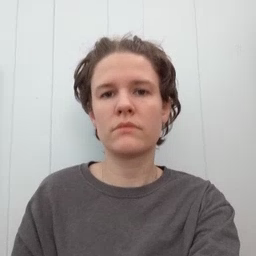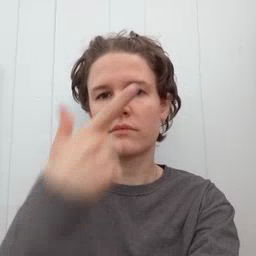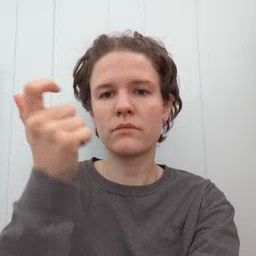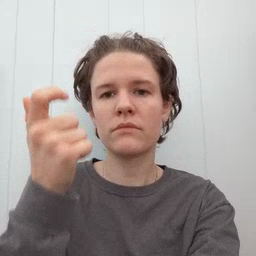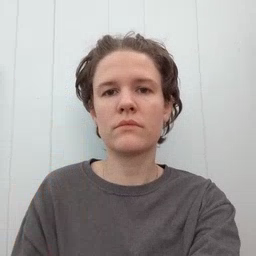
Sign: because